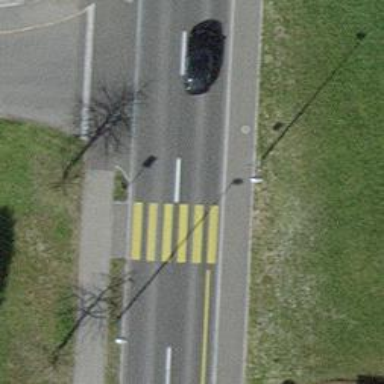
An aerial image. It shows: Zebra crossing on the road.